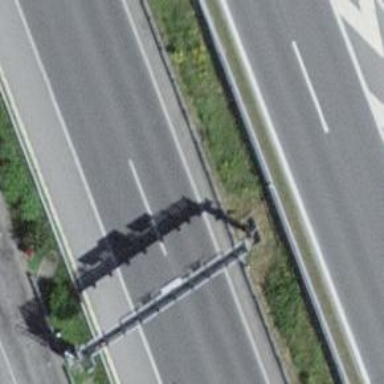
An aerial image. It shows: Gantry with signals.